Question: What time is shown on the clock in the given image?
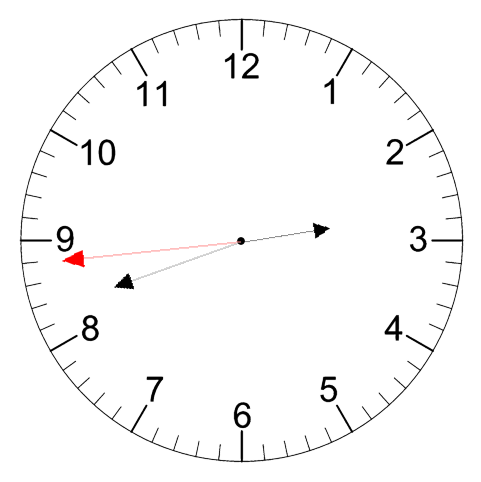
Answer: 02:41:44